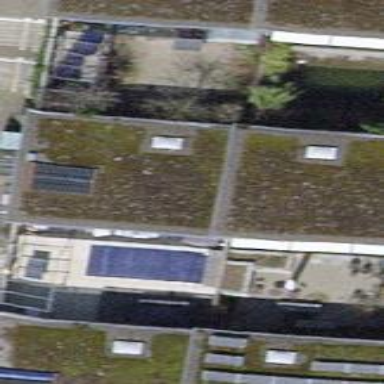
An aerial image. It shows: Semidetached house with flat roof.